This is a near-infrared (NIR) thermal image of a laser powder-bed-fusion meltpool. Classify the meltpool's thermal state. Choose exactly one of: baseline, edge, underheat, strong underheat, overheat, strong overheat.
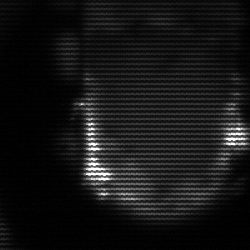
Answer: baseline